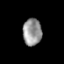
Tissue: prostate
Cell type: T cells
Senescence score: 0.8142
Nuclear area (px): 503
Mean DAPI intensity: 148.441